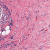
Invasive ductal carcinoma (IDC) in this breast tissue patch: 1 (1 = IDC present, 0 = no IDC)